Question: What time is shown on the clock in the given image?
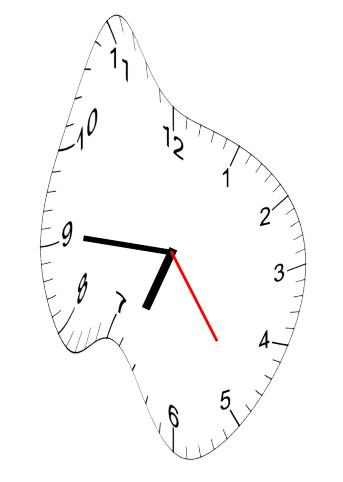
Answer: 06:45:24